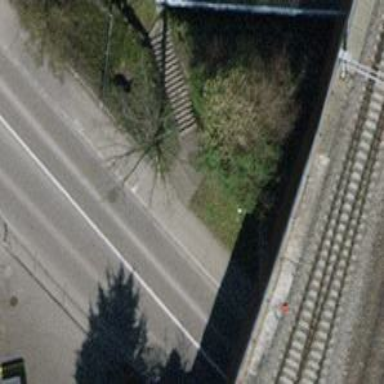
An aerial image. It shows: Road with steps.